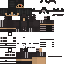
A male human skin with dark skin, wearing brown long hair dressed in a blue hoodie and black pants, featuring a closed mouth.